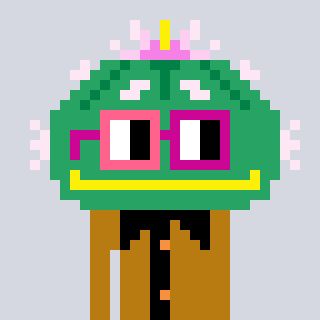
a pixel art character with square pink and red glasses, a peyote-shaped head and a gold-colored body on a cool background